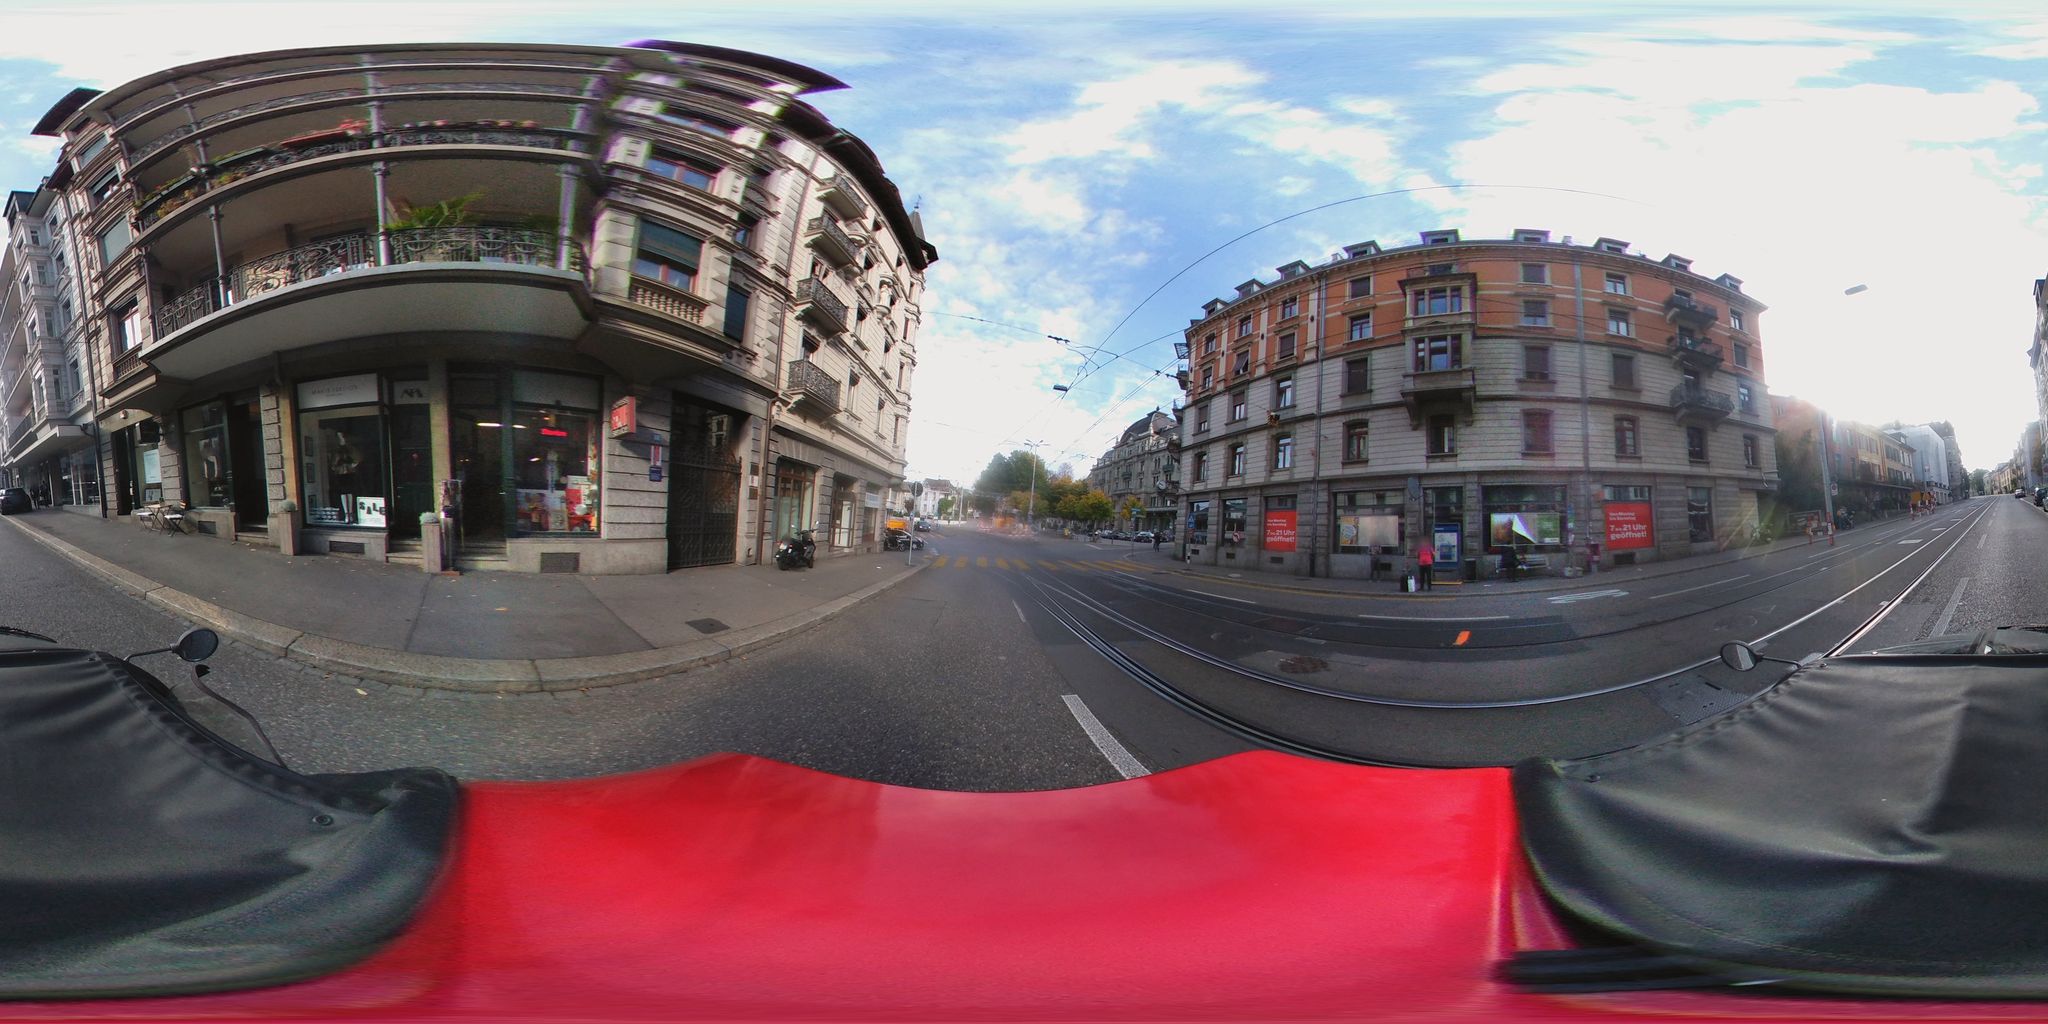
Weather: clear
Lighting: day
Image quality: slightly poor
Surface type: cycling surface
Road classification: secondary
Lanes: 3
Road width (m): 12
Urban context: urban centre
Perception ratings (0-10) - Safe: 2.43, Lively: 5.36, Beautiful: 1.73, Boring: 5.25, Depressing: 4.25, Wealthy: 2.87